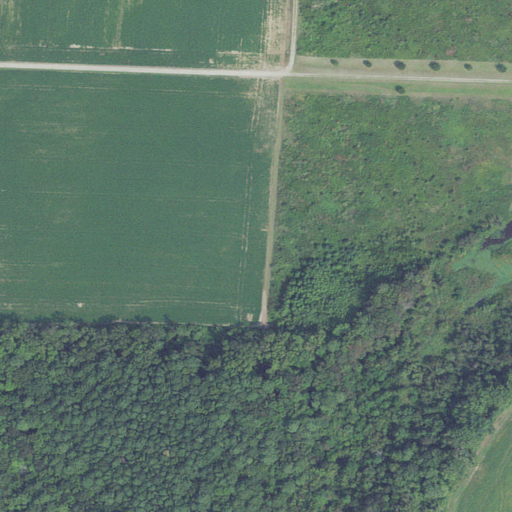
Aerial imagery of cape in Virginia named Cape Charles containing cultivated crops, woody wetlands, evergreen forest, low intensity development, medium intensity development, and herbaceous wetlands